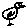
Label: bird